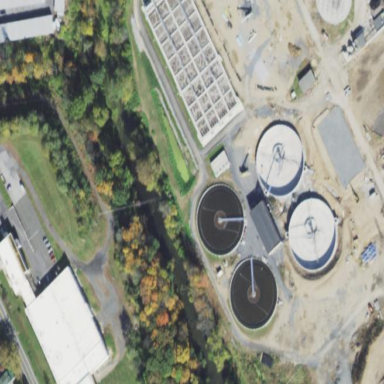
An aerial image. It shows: Body of wastewater.